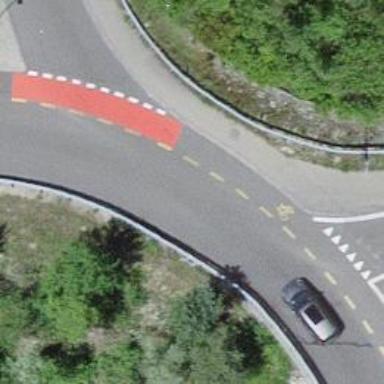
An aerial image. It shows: Asphalt road at the secondary level leading to roundabout. The road is elevated with embankment.